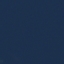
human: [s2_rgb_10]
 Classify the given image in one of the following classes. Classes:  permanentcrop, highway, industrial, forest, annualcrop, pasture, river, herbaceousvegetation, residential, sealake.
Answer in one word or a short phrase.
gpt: SeaLake